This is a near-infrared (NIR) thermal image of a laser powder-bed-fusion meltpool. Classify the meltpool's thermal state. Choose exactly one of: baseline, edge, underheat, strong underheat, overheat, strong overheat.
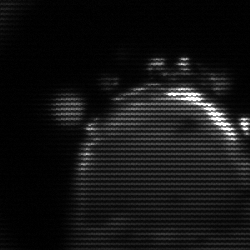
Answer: edge